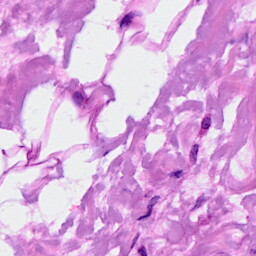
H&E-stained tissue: Breast